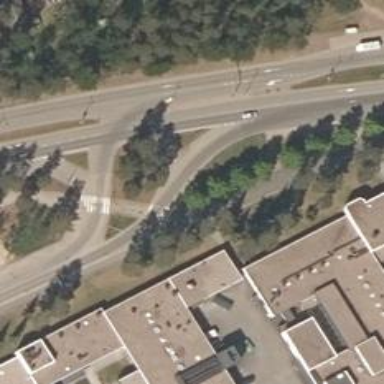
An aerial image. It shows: Asphalt cycleway for shared use.